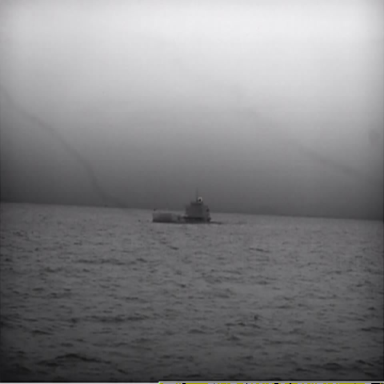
There is a liner in the infrared image.